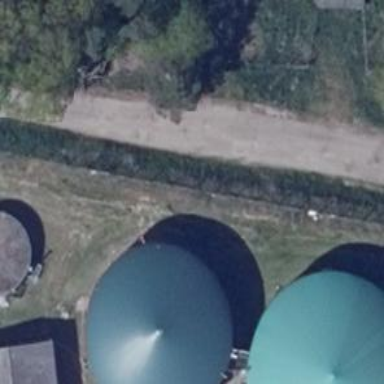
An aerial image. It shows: Storage tank with man-made structure.